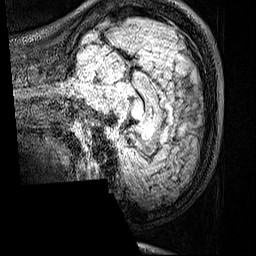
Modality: FLAIR
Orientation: sagittal
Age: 19
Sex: female
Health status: healthy
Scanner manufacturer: siemens
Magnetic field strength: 3 T
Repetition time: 5 s
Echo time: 0.388 s